Question: I have an input box (JQuery Autopopulate). I would like to add a button next by input field. Below code is showing the very small or minute button. Could someone help me? Thanks!
'''
<div class="row">
<div class="col-lg-4 col-lg-offset-4">
<div class ="form-inline">
<label for="text" >Agent Name or ID</label>
<div class="input-group">
<input name="selectAgent" type="text" class="form-control" id="selectAgent" placeholder="type &quot;Agent name or id &quot;" title="type &quot;Agent name or id &quot;">
<button type ="button" name="addAgent" id="addAgent" class="btn btn-primary" value ="Add Agent"></button>
</div>
</div>
</div> <!-- col-lg-4 col close -->
</div> <!-- row close -->
'''

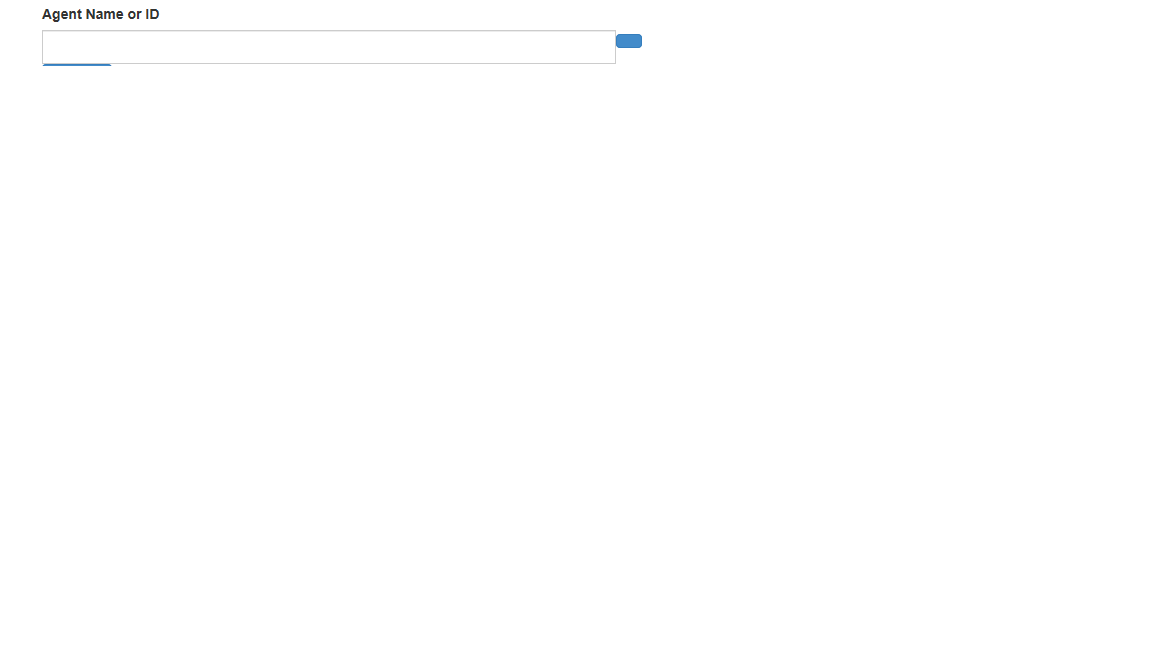
Answer: The button needs to have some text content in it in order to get its proper size. If you don't want to enter text in the button, you can try entering the HTML code for a space.
With text:
'''
<button type="button" name="addAgent" id="addAgent" class="btn btn-primary" value="Add Agent">Add Agent</button>
'''
With space:
'''
<button type="button" name="addAgent" id="addAgent" class="btn btn-primary" value="Add Agent">&nbsp;</button>
'''